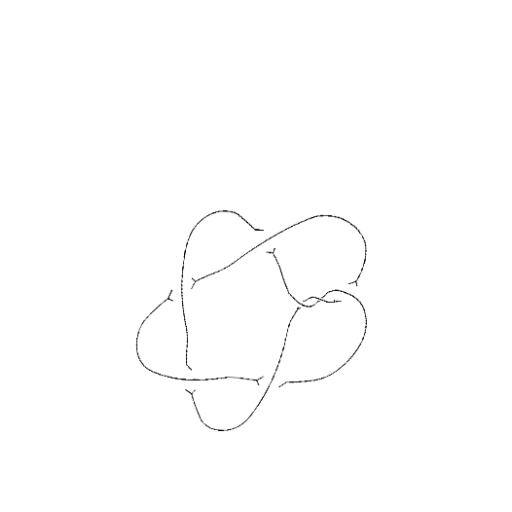
Crossing number: 7